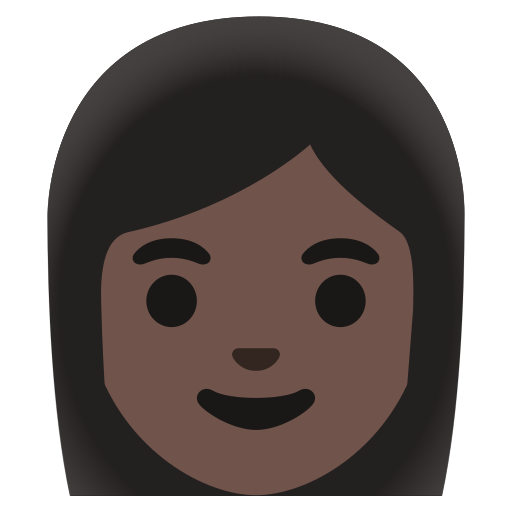
Emoji: 👩🏿